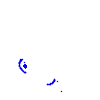
Particle: proton